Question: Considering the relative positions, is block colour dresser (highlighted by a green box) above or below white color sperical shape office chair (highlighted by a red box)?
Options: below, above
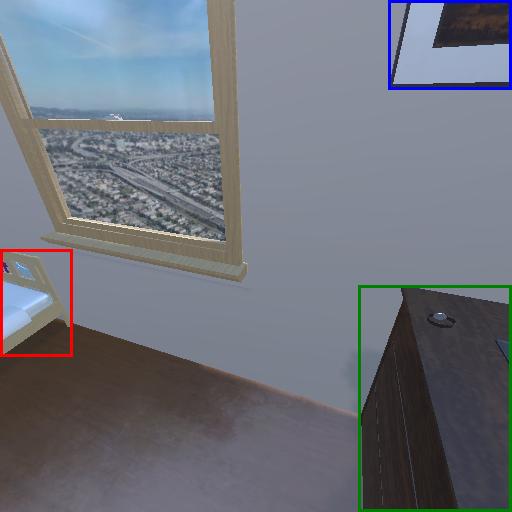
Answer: below